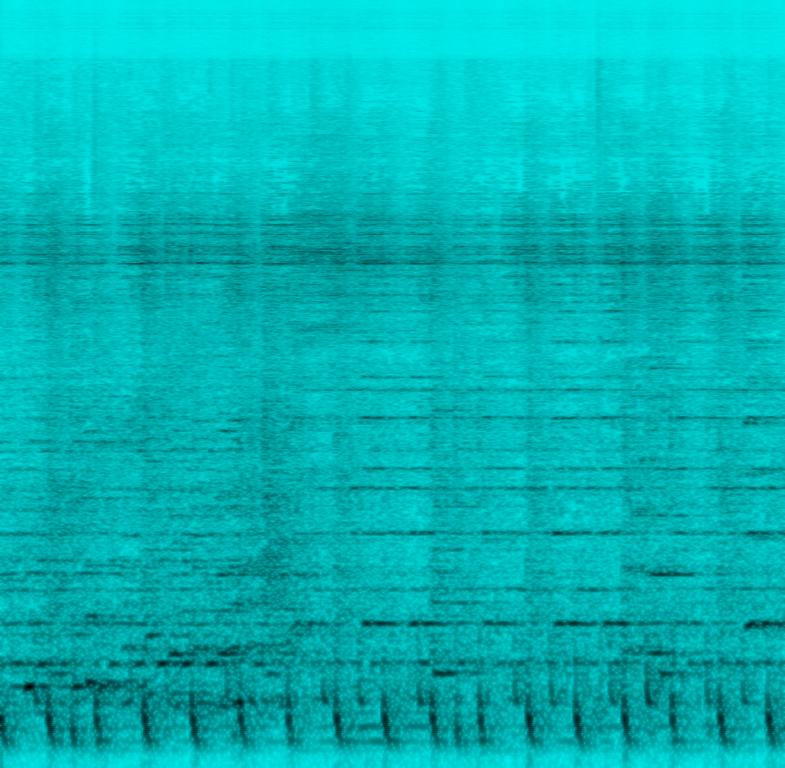
The low quality recording features a reverberant background electro music that consists of claps, "4 on the floor" kick pattern and addictive violin melody. It is in mono and it sounds like it was recorded with a phone in a medium size room, as the music is playing through a speaker.